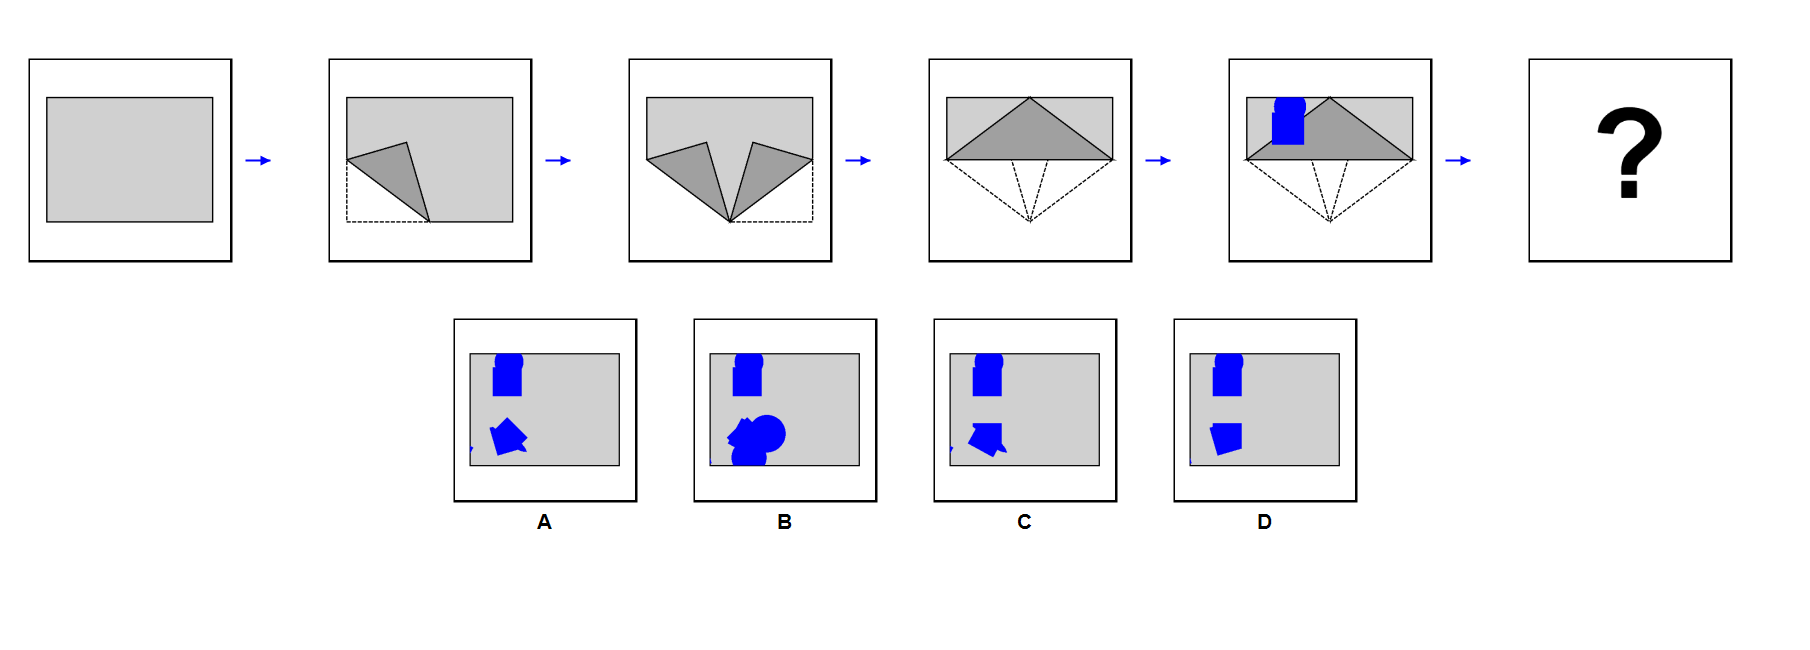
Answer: D